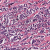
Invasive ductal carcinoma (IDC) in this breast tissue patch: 1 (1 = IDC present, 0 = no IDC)